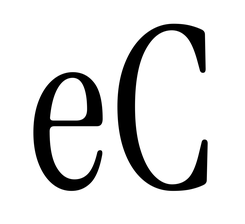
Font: InstrumentSerif-Regular